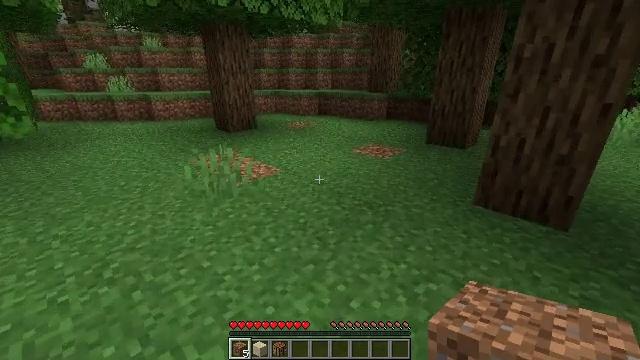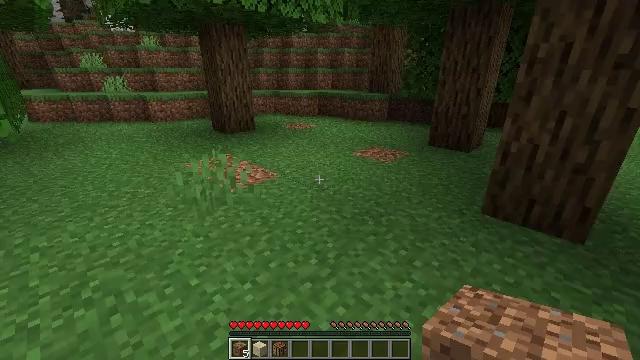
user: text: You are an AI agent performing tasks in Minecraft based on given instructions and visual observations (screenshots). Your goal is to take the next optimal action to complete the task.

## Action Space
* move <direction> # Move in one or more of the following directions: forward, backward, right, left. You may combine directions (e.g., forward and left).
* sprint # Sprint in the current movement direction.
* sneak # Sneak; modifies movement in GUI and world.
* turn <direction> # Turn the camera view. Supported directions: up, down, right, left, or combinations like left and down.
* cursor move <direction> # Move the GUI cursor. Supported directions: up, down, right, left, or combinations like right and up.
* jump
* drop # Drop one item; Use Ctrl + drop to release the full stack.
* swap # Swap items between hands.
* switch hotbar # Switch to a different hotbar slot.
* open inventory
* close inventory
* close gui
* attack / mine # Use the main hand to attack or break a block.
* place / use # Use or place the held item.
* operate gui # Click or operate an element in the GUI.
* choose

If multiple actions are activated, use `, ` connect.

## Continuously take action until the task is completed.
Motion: motion action
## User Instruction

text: Interact with the inventory to craft a crafting table.
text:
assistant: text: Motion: move forward
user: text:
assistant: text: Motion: no_op